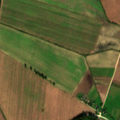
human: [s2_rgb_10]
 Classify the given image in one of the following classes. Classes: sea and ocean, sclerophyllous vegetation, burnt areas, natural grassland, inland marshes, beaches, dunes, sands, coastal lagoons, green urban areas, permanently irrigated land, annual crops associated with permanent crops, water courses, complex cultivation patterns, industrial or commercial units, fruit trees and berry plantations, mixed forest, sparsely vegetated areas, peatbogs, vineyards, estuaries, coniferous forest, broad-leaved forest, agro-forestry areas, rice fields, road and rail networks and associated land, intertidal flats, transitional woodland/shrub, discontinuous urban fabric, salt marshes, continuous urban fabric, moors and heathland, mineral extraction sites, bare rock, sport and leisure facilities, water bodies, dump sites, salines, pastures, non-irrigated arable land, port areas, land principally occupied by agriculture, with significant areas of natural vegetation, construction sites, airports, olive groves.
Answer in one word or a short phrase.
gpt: non-irrigated arable land, land principally occupied by agriculture, with significant areas of natural vegetation